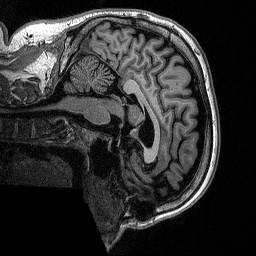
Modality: T1w
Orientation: sagittal
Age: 38
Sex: male
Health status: healthy
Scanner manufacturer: siemens
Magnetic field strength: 1.5 T
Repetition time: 2.73 s
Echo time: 0.00357 s